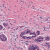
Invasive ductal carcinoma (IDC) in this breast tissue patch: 0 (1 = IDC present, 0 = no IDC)